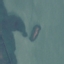
Land use / land cover class: SeaLake